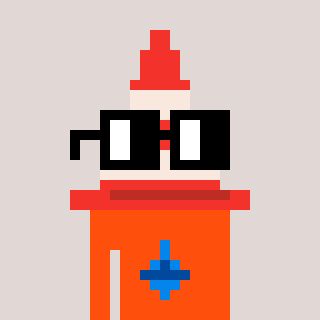
a pixel art character with square black glasses, a cone-shaped head and a orange-colored body on a warm background